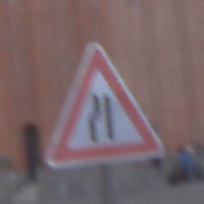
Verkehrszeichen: EinseitigVerengteFahrbahnLinks
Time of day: SunriseSunset
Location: Outdoor (Urban)
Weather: PartlyCloudy
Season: NotSpecified
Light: Natural